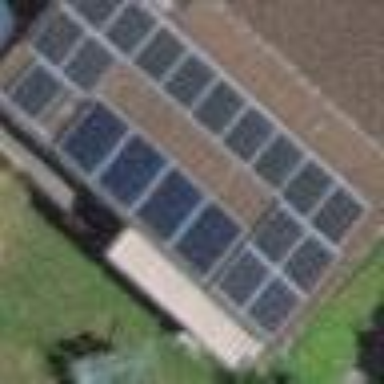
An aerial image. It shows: Solar power generator.